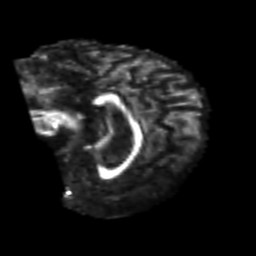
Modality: FA
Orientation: sagittal
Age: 50
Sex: female
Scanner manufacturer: siemens
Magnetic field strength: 3 T
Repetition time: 4.999 s
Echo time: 0.07946 s